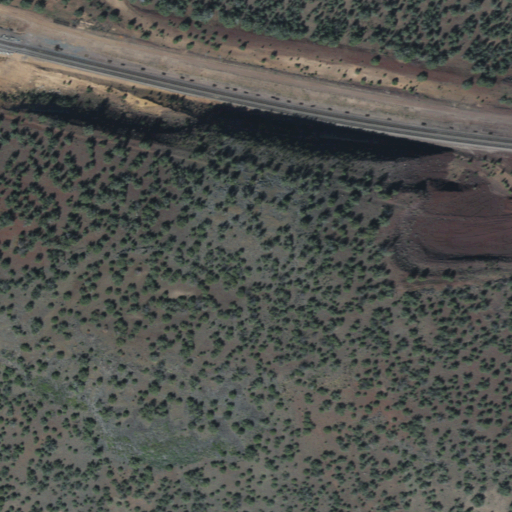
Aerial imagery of mountain in Arizona named Eagle Nest Mountain containing shrub, evergreen forest, and open development